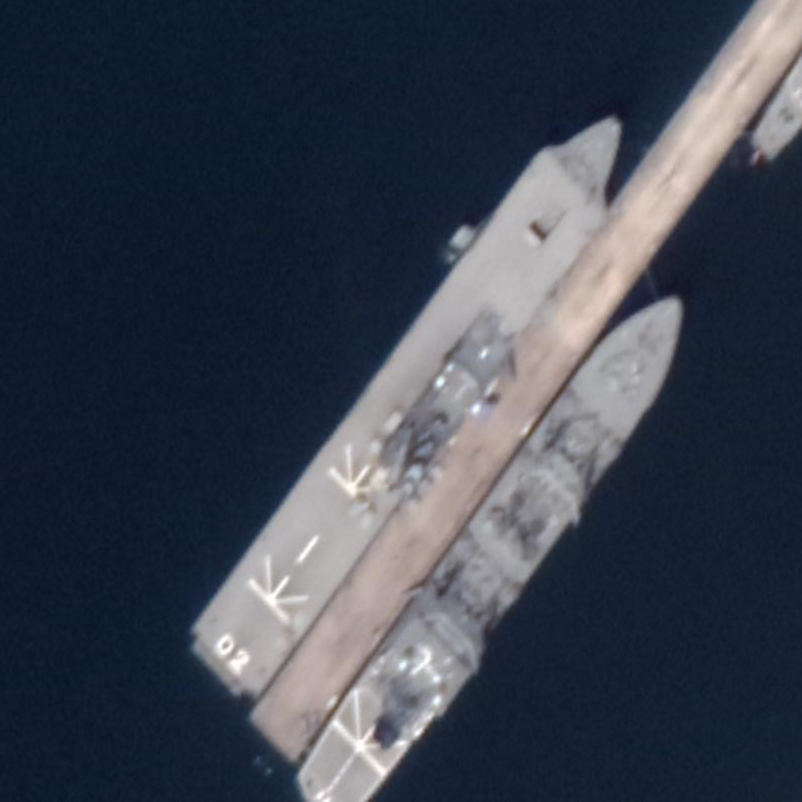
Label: assault